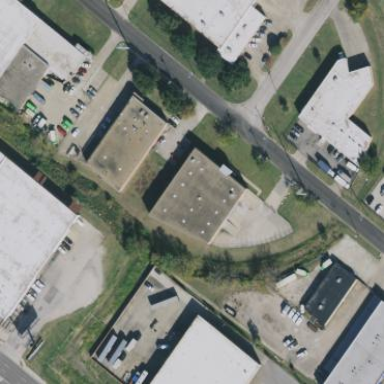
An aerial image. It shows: Warehouse.